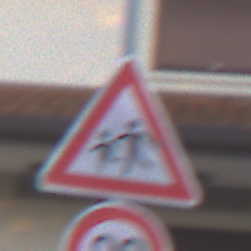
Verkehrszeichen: KinderRechts
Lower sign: Geschwindigkeit80
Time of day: SunriseSunset
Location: Outdoor (Urban)
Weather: Clear
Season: NotSpecified
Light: Natural